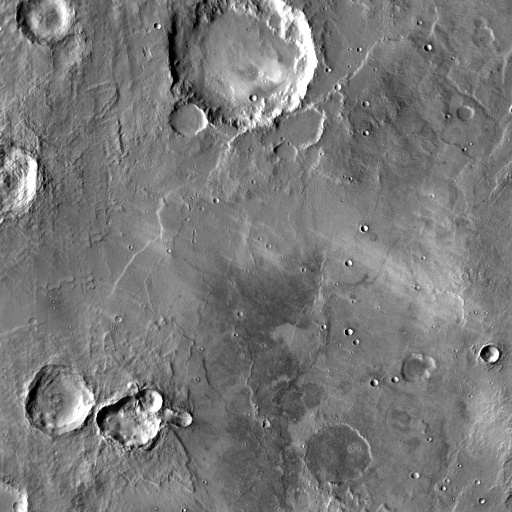
Crater classes present: Background, Other, Layered, Buried, Secondary